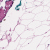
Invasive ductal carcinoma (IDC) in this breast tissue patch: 0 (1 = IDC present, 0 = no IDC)